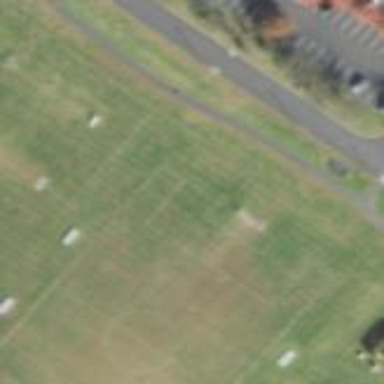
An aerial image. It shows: Soccer pitch for leisure land activities.